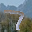
Label: 7